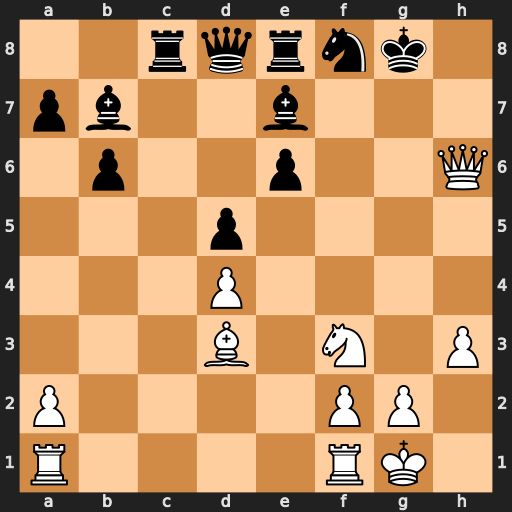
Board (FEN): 2rqrnk1/pb2b3/1p2p2Q/3p4/3P4/3B1N1P/P4PP1/R4RK1
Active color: w
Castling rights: -
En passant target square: -
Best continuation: Ne5 Bf6 Bh7+ Nxh7 Qg6+ Bg7 Qf7+ Kh8 Ng6#